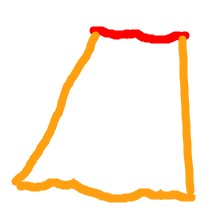
Shape: trapezoid